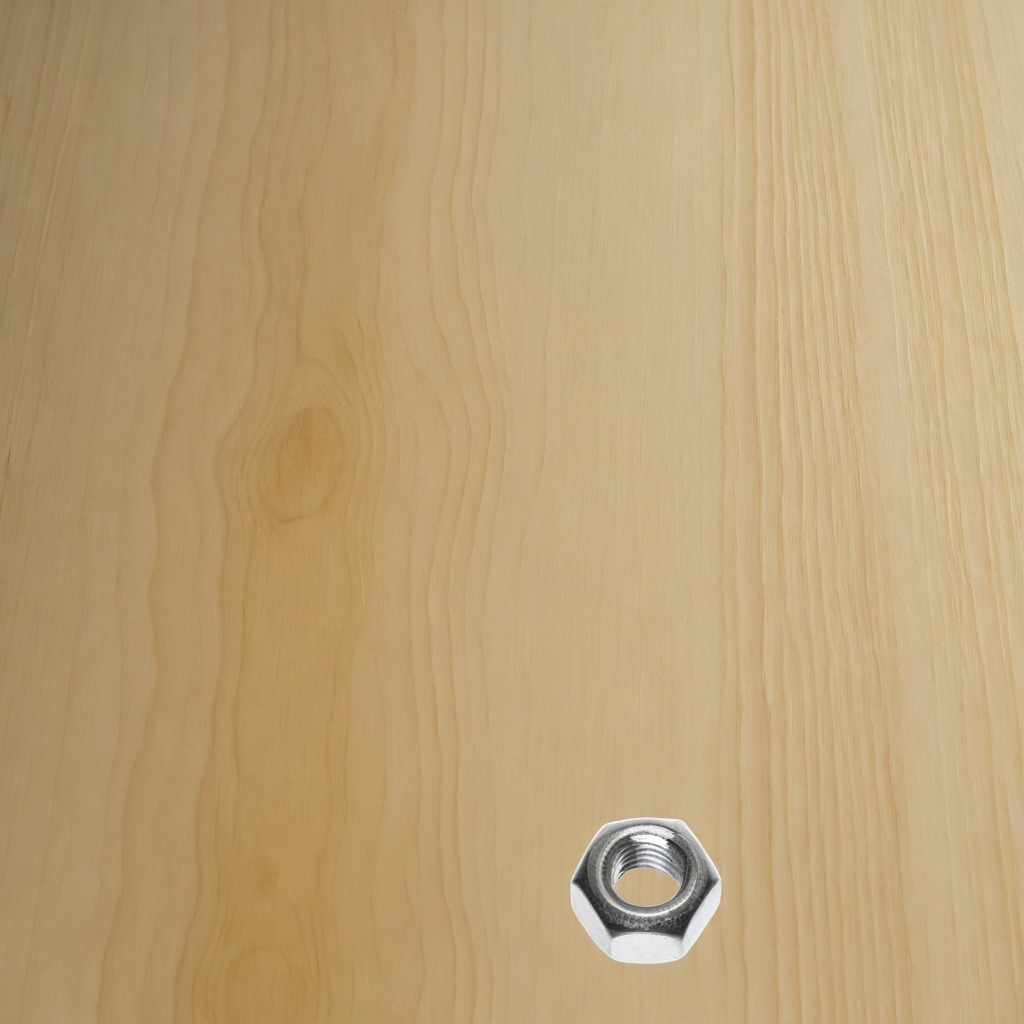
A metal nut lies on the plywood surface in a paint workshop lit by afternoon window light.